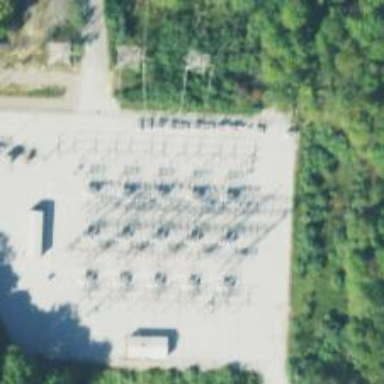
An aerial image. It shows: Switch used for power control.